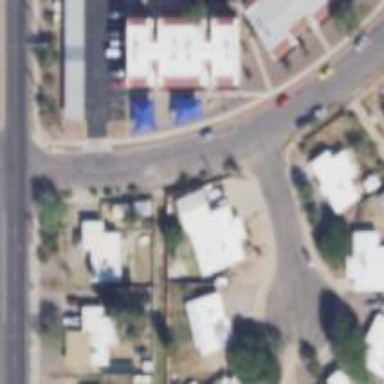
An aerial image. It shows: Alleyway designated as service road.